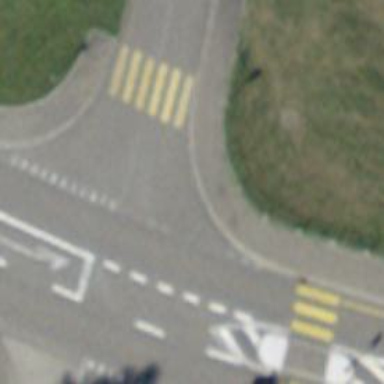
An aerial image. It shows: Asphalt sidewalk along the footway.